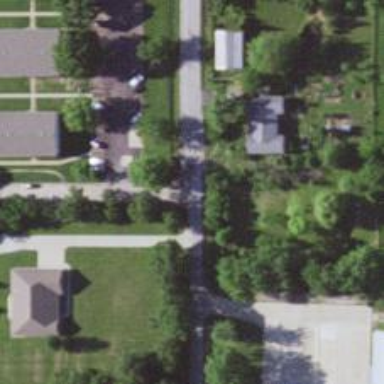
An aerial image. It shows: Residential road.